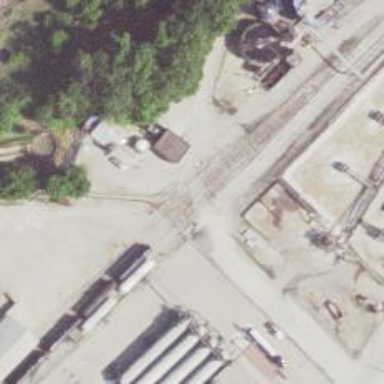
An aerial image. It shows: Railway level crossing.